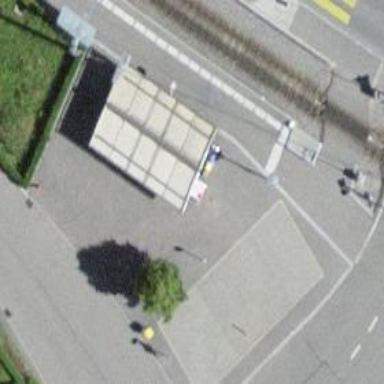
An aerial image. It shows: Shelter for public transportation.